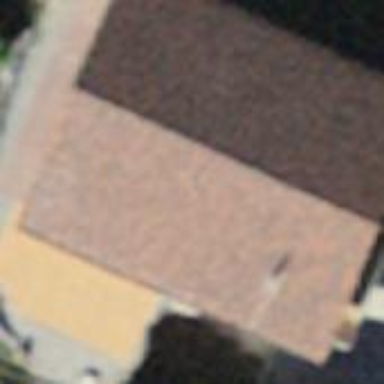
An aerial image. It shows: Simple and straightforward house.